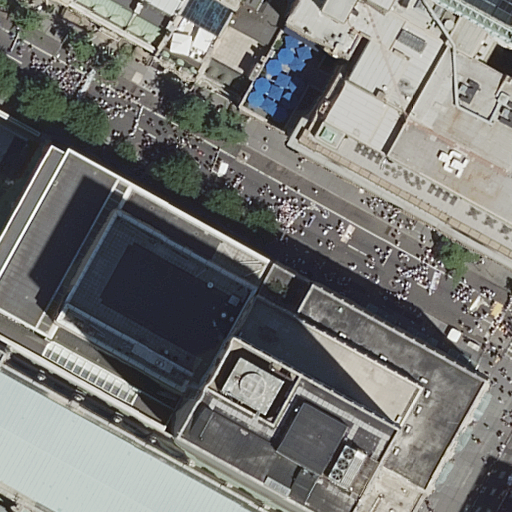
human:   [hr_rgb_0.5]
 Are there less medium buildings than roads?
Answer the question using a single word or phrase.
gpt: no

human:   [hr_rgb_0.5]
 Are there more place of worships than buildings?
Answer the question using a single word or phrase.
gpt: no

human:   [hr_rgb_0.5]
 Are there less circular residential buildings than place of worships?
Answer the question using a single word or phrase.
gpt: yes

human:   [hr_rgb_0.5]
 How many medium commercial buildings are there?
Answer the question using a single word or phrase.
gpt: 0

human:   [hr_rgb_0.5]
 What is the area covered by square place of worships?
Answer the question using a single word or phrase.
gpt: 0m2

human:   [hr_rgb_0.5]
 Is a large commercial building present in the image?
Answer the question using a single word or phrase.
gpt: no

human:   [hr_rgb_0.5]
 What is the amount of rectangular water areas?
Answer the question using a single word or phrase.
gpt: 0

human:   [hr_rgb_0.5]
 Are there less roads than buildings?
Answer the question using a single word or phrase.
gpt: yes

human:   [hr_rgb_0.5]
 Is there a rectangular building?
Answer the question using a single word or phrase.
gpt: yes

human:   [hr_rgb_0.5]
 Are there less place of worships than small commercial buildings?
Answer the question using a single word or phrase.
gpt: no

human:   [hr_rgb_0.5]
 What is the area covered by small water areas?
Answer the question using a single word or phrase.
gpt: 0m2

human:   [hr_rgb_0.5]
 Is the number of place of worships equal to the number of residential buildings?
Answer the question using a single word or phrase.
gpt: no

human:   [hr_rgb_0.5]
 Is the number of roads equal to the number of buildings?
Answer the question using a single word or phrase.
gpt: no

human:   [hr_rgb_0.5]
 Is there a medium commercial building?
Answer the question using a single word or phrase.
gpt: no

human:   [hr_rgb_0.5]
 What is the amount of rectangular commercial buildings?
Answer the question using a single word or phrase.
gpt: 0

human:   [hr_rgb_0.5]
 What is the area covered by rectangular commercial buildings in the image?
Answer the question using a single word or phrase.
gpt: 0m2

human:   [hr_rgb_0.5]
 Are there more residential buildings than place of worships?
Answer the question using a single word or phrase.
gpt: yes

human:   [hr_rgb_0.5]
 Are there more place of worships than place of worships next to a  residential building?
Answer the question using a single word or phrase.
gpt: no

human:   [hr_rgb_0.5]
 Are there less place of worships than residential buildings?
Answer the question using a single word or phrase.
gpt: yes

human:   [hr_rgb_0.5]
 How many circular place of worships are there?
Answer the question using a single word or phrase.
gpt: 0

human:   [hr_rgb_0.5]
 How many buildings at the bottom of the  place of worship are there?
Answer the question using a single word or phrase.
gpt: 0

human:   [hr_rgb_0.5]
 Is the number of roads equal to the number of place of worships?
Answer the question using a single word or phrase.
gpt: yes

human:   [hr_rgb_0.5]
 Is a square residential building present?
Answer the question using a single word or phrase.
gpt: no

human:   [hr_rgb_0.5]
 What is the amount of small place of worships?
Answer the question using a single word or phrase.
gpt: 0

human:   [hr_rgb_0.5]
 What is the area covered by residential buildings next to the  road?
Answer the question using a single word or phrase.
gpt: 4204m2

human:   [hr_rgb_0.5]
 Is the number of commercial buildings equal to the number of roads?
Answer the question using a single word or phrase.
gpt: no

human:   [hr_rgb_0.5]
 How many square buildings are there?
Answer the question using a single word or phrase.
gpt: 0

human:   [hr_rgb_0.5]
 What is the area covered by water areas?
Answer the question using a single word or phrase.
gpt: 0m2

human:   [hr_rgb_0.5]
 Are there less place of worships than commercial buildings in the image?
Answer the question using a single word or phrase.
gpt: no

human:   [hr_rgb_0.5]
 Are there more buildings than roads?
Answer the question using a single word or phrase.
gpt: yes

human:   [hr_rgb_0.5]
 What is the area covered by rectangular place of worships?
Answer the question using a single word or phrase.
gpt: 0m2

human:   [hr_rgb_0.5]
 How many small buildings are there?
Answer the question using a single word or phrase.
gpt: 0

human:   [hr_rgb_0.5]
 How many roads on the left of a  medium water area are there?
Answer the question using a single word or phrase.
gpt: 0

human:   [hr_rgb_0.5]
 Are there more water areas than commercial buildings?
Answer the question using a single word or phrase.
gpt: no

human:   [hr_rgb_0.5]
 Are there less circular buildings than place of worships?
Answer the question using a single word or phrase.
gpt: yes

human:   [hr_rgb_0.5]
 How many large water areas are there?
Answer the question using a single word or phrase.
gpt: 0